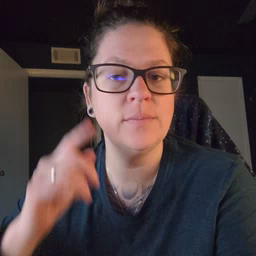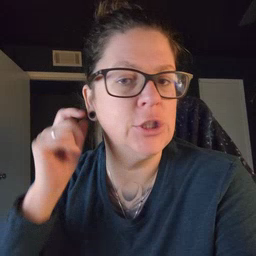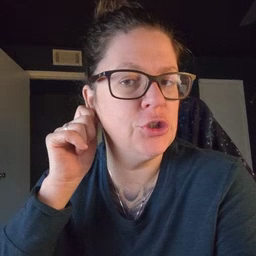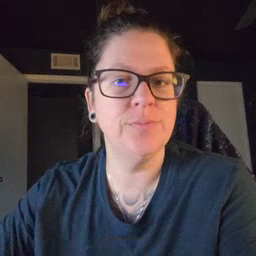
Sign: ear